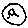
Label: moon